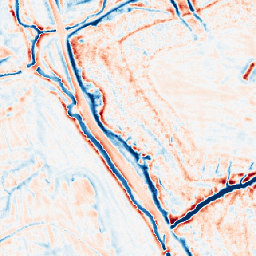
Category: edge_preserving
Decomposition family: bilateral
Decomposition parameters: d: 15
sigma_color: 75
sigma_space: 75
Upsampling method: area
Upsampling parameters: scale: 4
Upsampling scale: 4